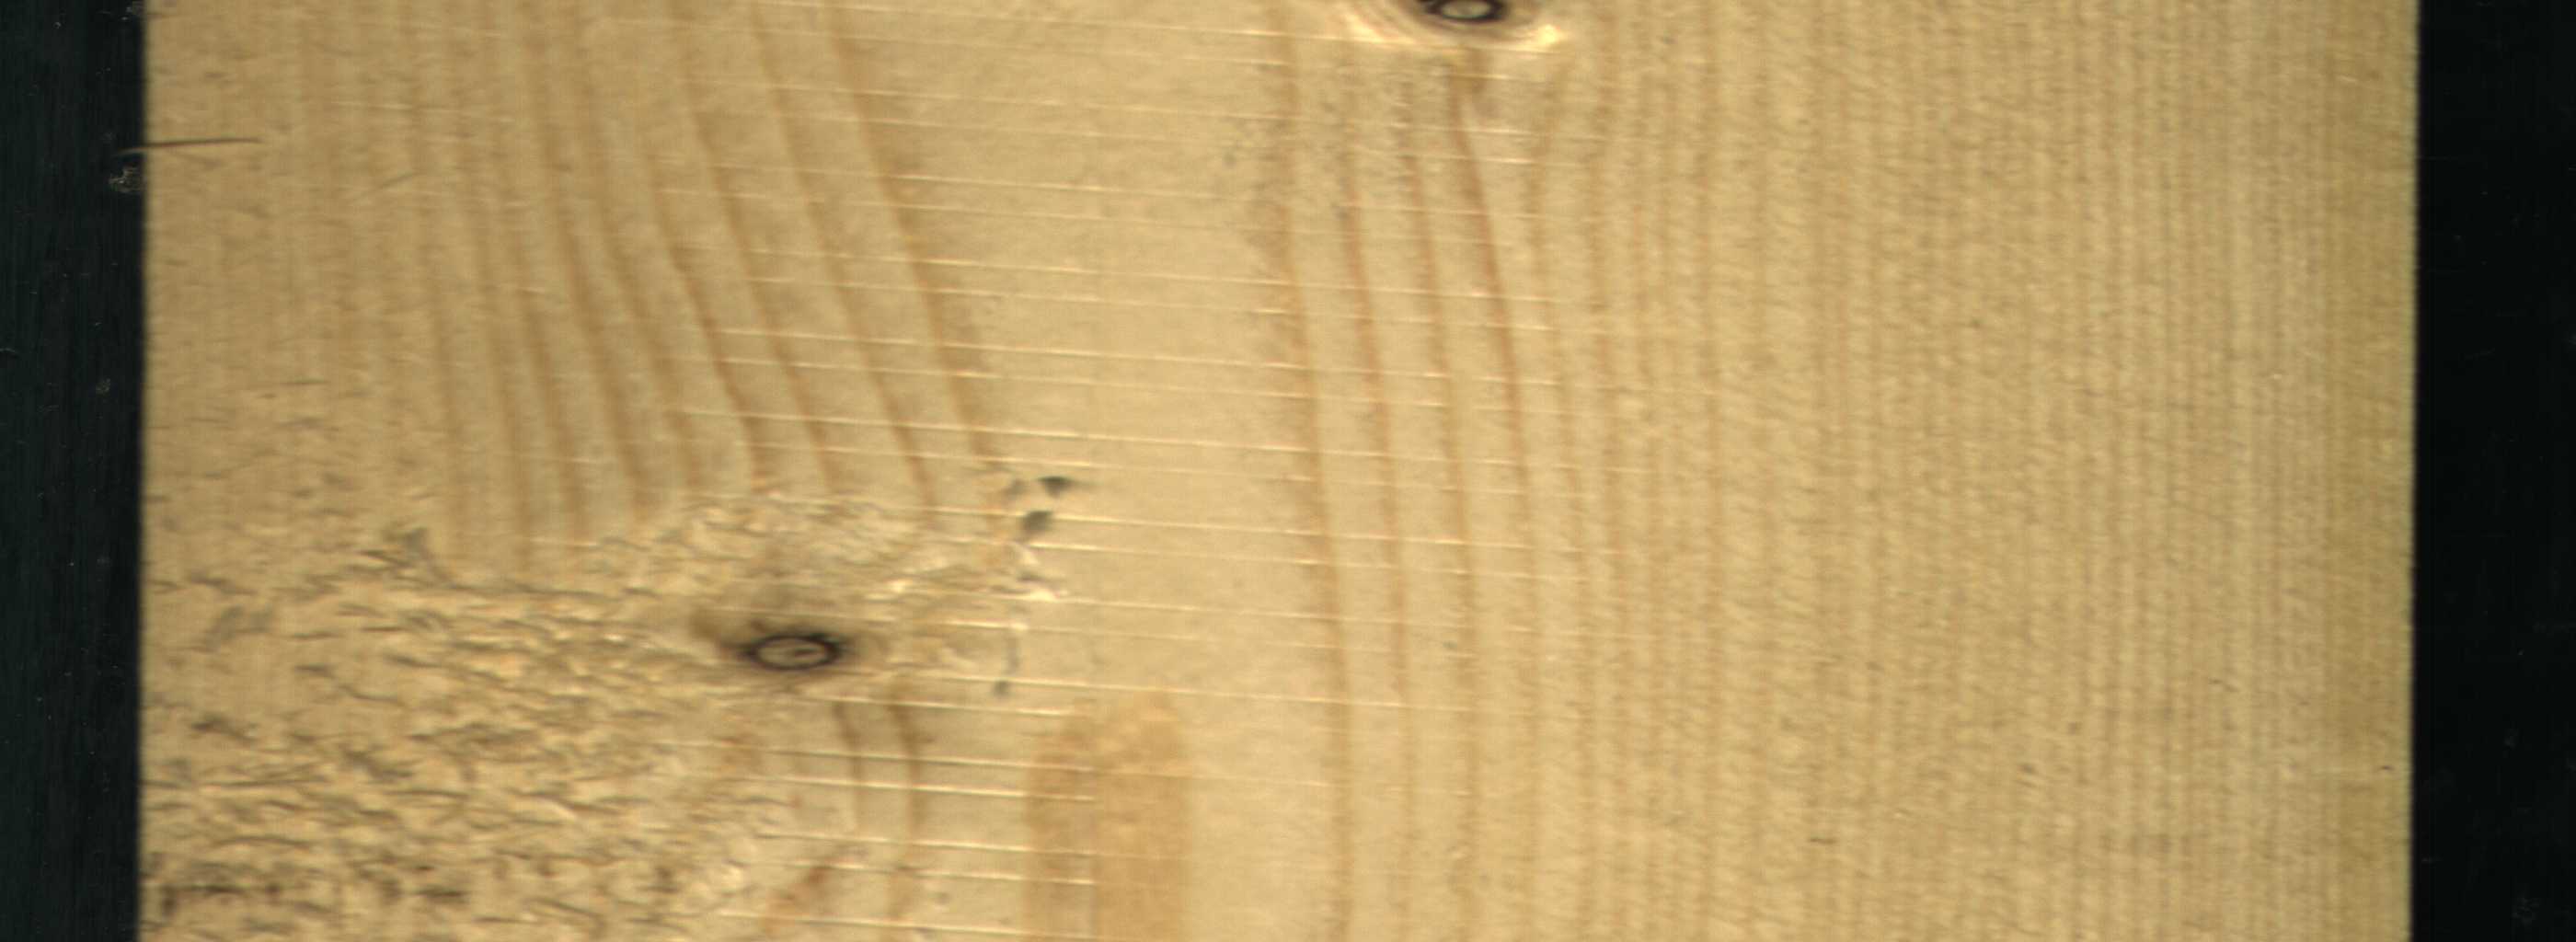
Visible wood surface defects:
Dead_Knot
Dead_Knot